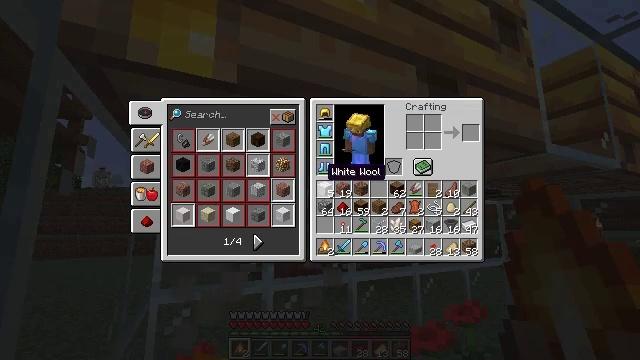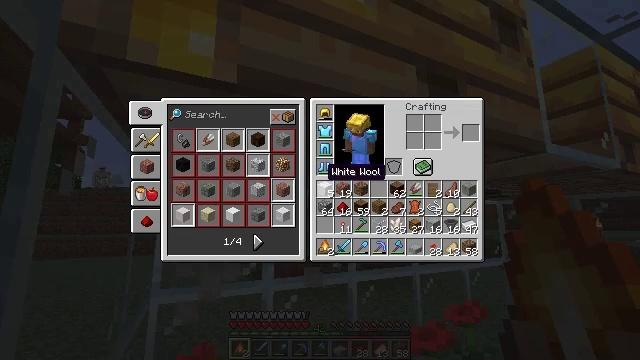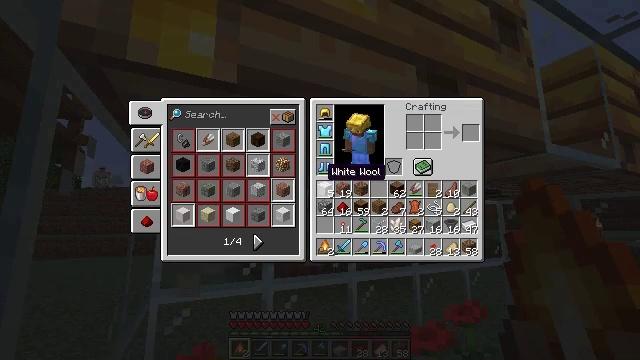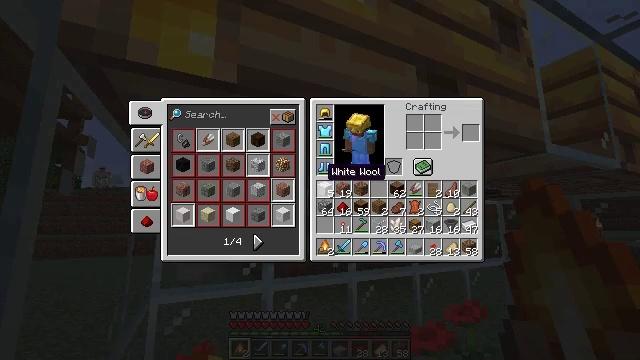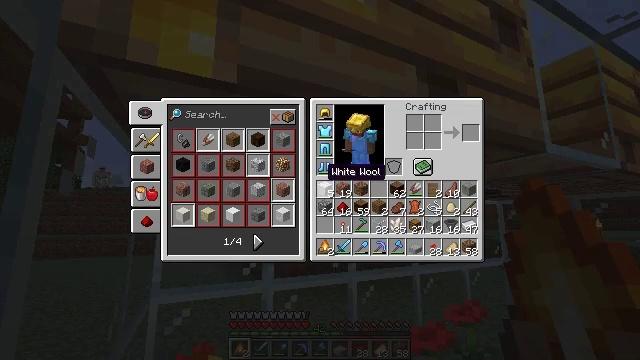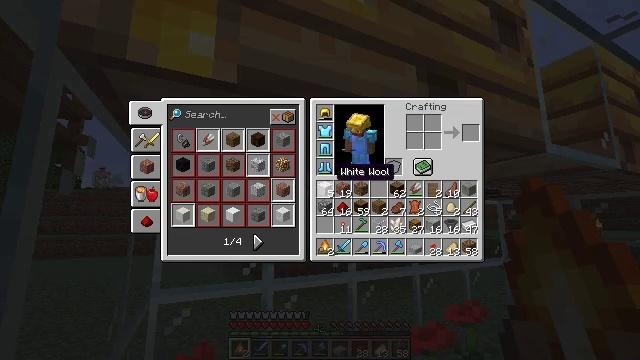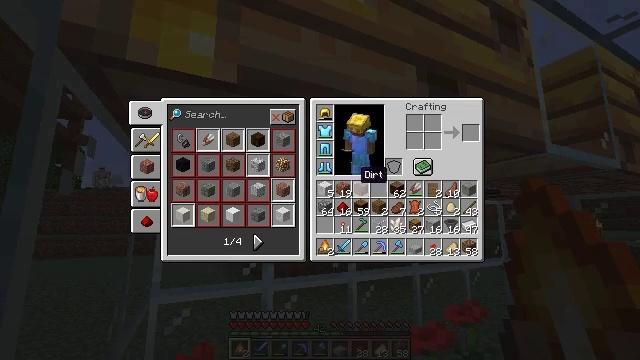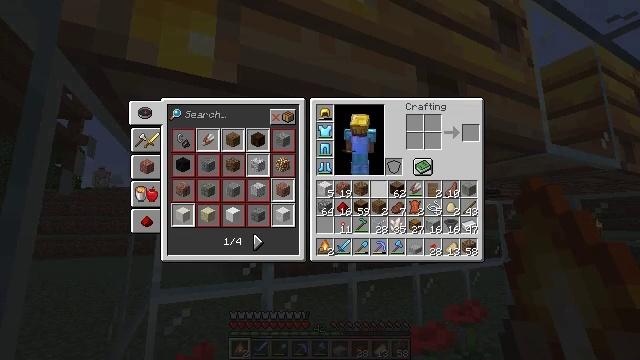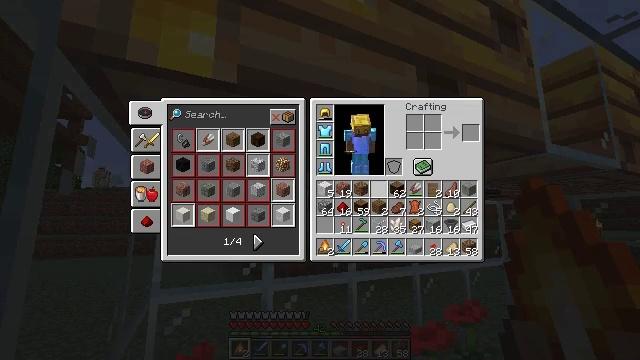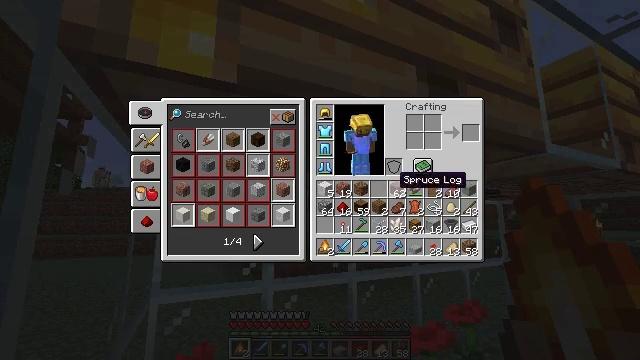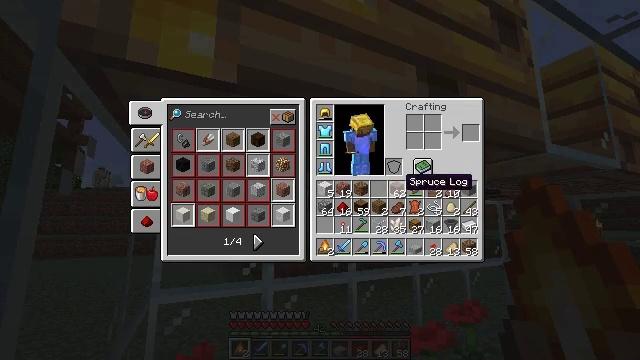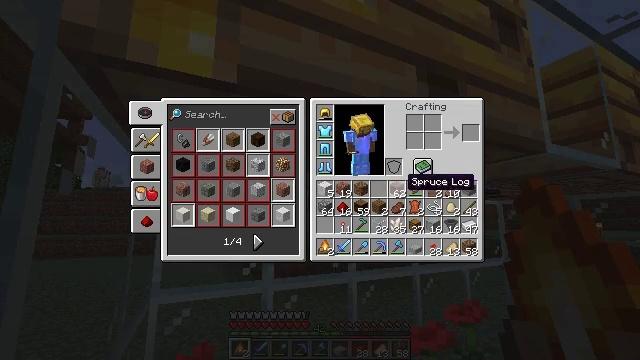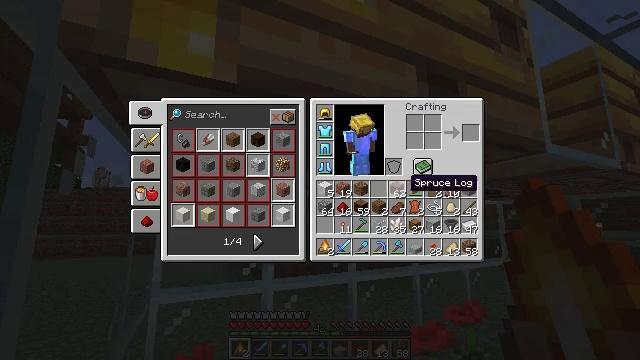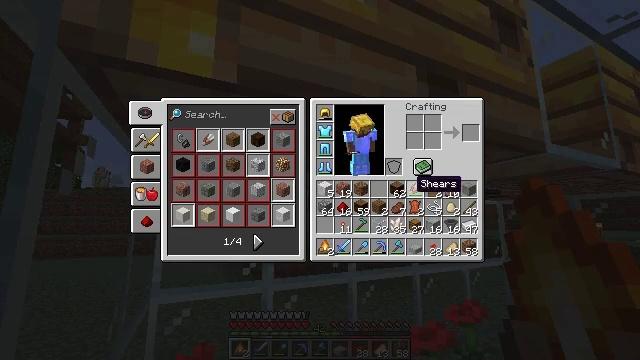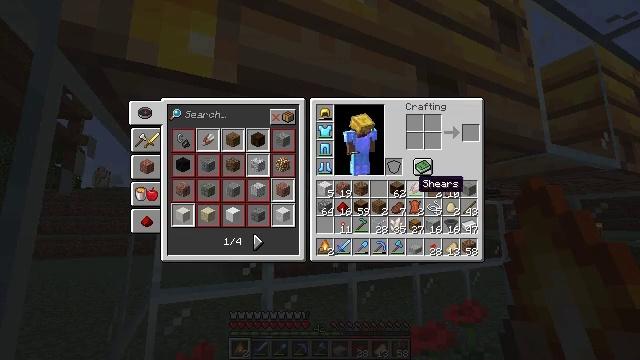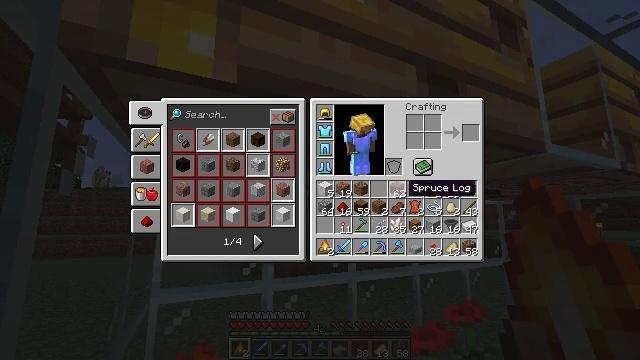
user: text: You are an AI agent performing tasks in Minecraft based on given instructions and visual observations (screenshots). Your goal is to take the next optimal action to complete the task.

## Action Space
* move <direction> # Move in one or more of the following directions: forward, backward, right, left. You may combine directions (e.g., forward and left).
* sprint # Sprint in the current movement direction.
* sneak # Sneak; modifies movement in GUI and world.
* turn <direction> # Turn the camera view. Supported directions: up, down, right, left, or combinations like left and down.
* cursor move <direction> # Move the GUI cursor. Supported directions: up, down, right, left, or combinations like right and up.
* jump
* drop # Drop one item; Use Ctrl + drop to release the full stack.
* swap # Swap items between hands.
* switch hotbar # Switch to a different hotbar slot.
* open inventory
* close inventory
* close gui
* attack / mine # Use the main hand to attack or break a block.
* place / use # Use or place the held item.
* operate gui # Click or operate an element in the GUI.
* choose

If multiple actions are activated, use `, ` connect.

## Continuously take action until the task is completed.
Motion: motion action
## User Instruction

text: Mine the campfire to collect it.
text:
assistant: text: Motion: open inventory
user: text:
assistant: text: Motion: no_op
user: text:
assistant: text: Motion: no_op
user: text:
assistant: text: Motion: no_op
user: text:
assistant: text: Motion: cursor move right
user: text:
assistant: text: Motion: cursor move right
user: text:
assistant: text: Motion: cursor move right
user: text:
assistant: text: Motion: cursor move right
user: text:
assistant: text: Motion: cursor move right
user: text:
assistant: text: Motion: no_op
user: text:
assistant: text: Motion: no_op
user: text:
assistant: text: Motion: no_op
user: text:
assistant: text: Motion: no_op
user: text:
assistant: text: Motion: no_op
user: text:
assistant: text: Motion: cursor move left
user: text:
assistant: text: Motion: cursor move left
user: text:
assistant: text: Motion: no_op
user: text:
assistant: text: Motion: no_op
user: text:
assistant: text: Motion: cursor move right
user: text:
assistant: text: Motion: cursor move right
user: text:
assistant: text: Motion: no_op
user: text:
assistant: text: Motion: no_op
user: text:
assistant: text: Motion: no_op
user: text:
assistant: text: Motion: no_op
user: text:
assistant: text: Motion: no_op
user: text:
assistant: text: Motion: no_op
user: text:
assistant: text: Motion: no_op
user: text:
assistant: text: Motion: no_op
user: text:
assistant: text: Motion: no_op
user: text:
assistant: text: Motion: no_op